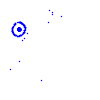
Particle: electron